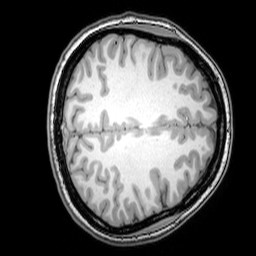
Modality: T1w
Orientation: axial
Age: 20
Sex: female
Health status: healthy
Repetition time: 0.081 s
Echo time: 0.037 s